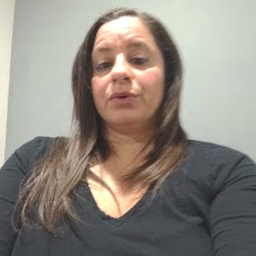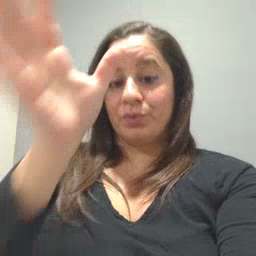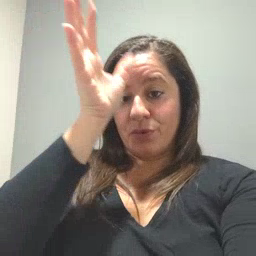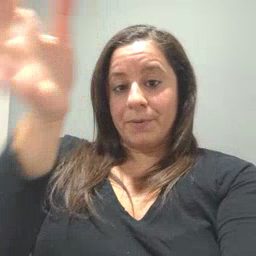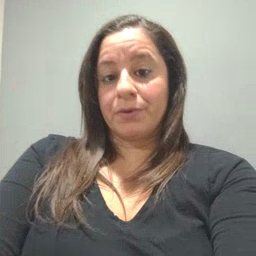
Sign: grandpa